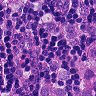
Metastatic tissue present: yes